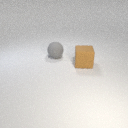
large brown rubber cube in front of large gray rubber sphere